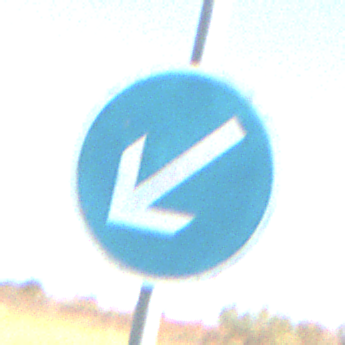
Verkehrszeichen: VorgeschriebeneVorbeifahrtLinks
Umgebung: Outdoor, Nature
Tageszeit: MorningAfternoon
Wetter: Clear
Licht: Natural
Jahreszeit: Autumn
Kontrast: HighContrast